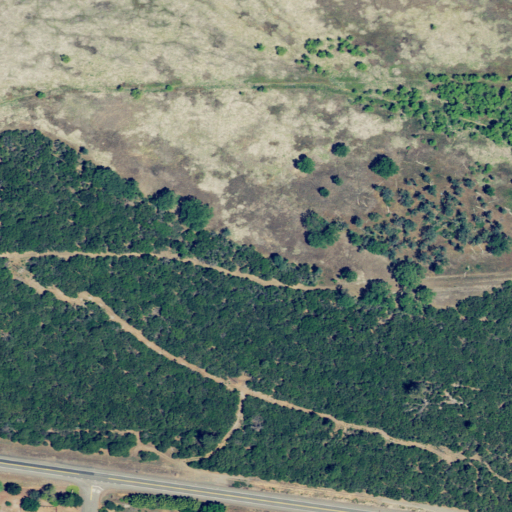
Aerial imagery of plain(s) in California named Hesse Flat containing shrub, evergreen forest, mixed forest, woody wetlands, open development, grassland, low intensity development, herbaceous wetlands, barren land, and medium intensity development